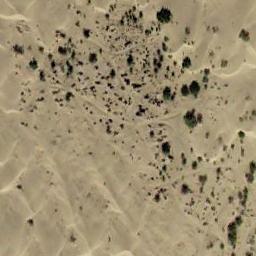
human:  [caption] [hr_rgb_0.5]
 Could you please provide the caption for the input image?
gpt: There are some bushes make up the chaparral on the desert .

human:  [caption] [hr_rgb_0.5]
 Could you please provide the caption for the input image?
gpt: There is a winding path in the jungle .

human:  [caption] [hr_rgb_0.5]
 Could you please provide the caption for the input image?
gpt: Some green chaparrals of different sizes grow in the desert and some small sand dunes beside .

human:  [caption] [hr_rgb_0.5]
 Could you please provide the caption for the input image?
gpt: Chaparral is sparsely distributed on the sand .

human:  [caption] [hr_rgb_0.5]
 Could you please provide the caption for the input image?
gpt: The chaparral is scattered and sparse .